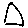
Label: triangle